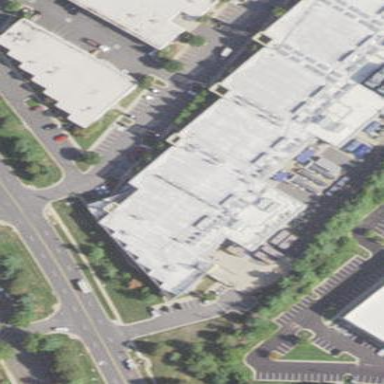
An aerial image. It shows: Data center building.